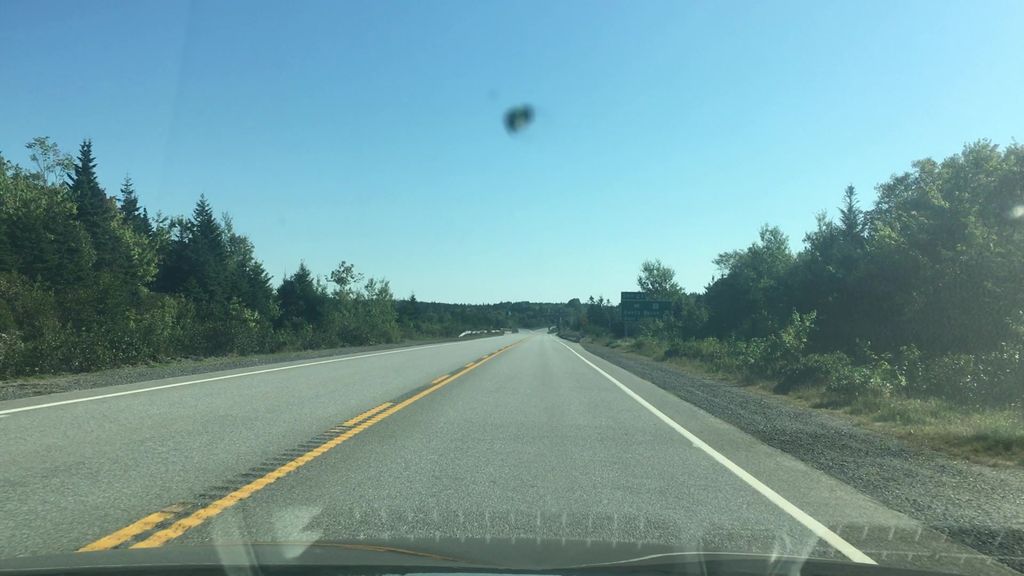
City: halifax